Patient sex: M
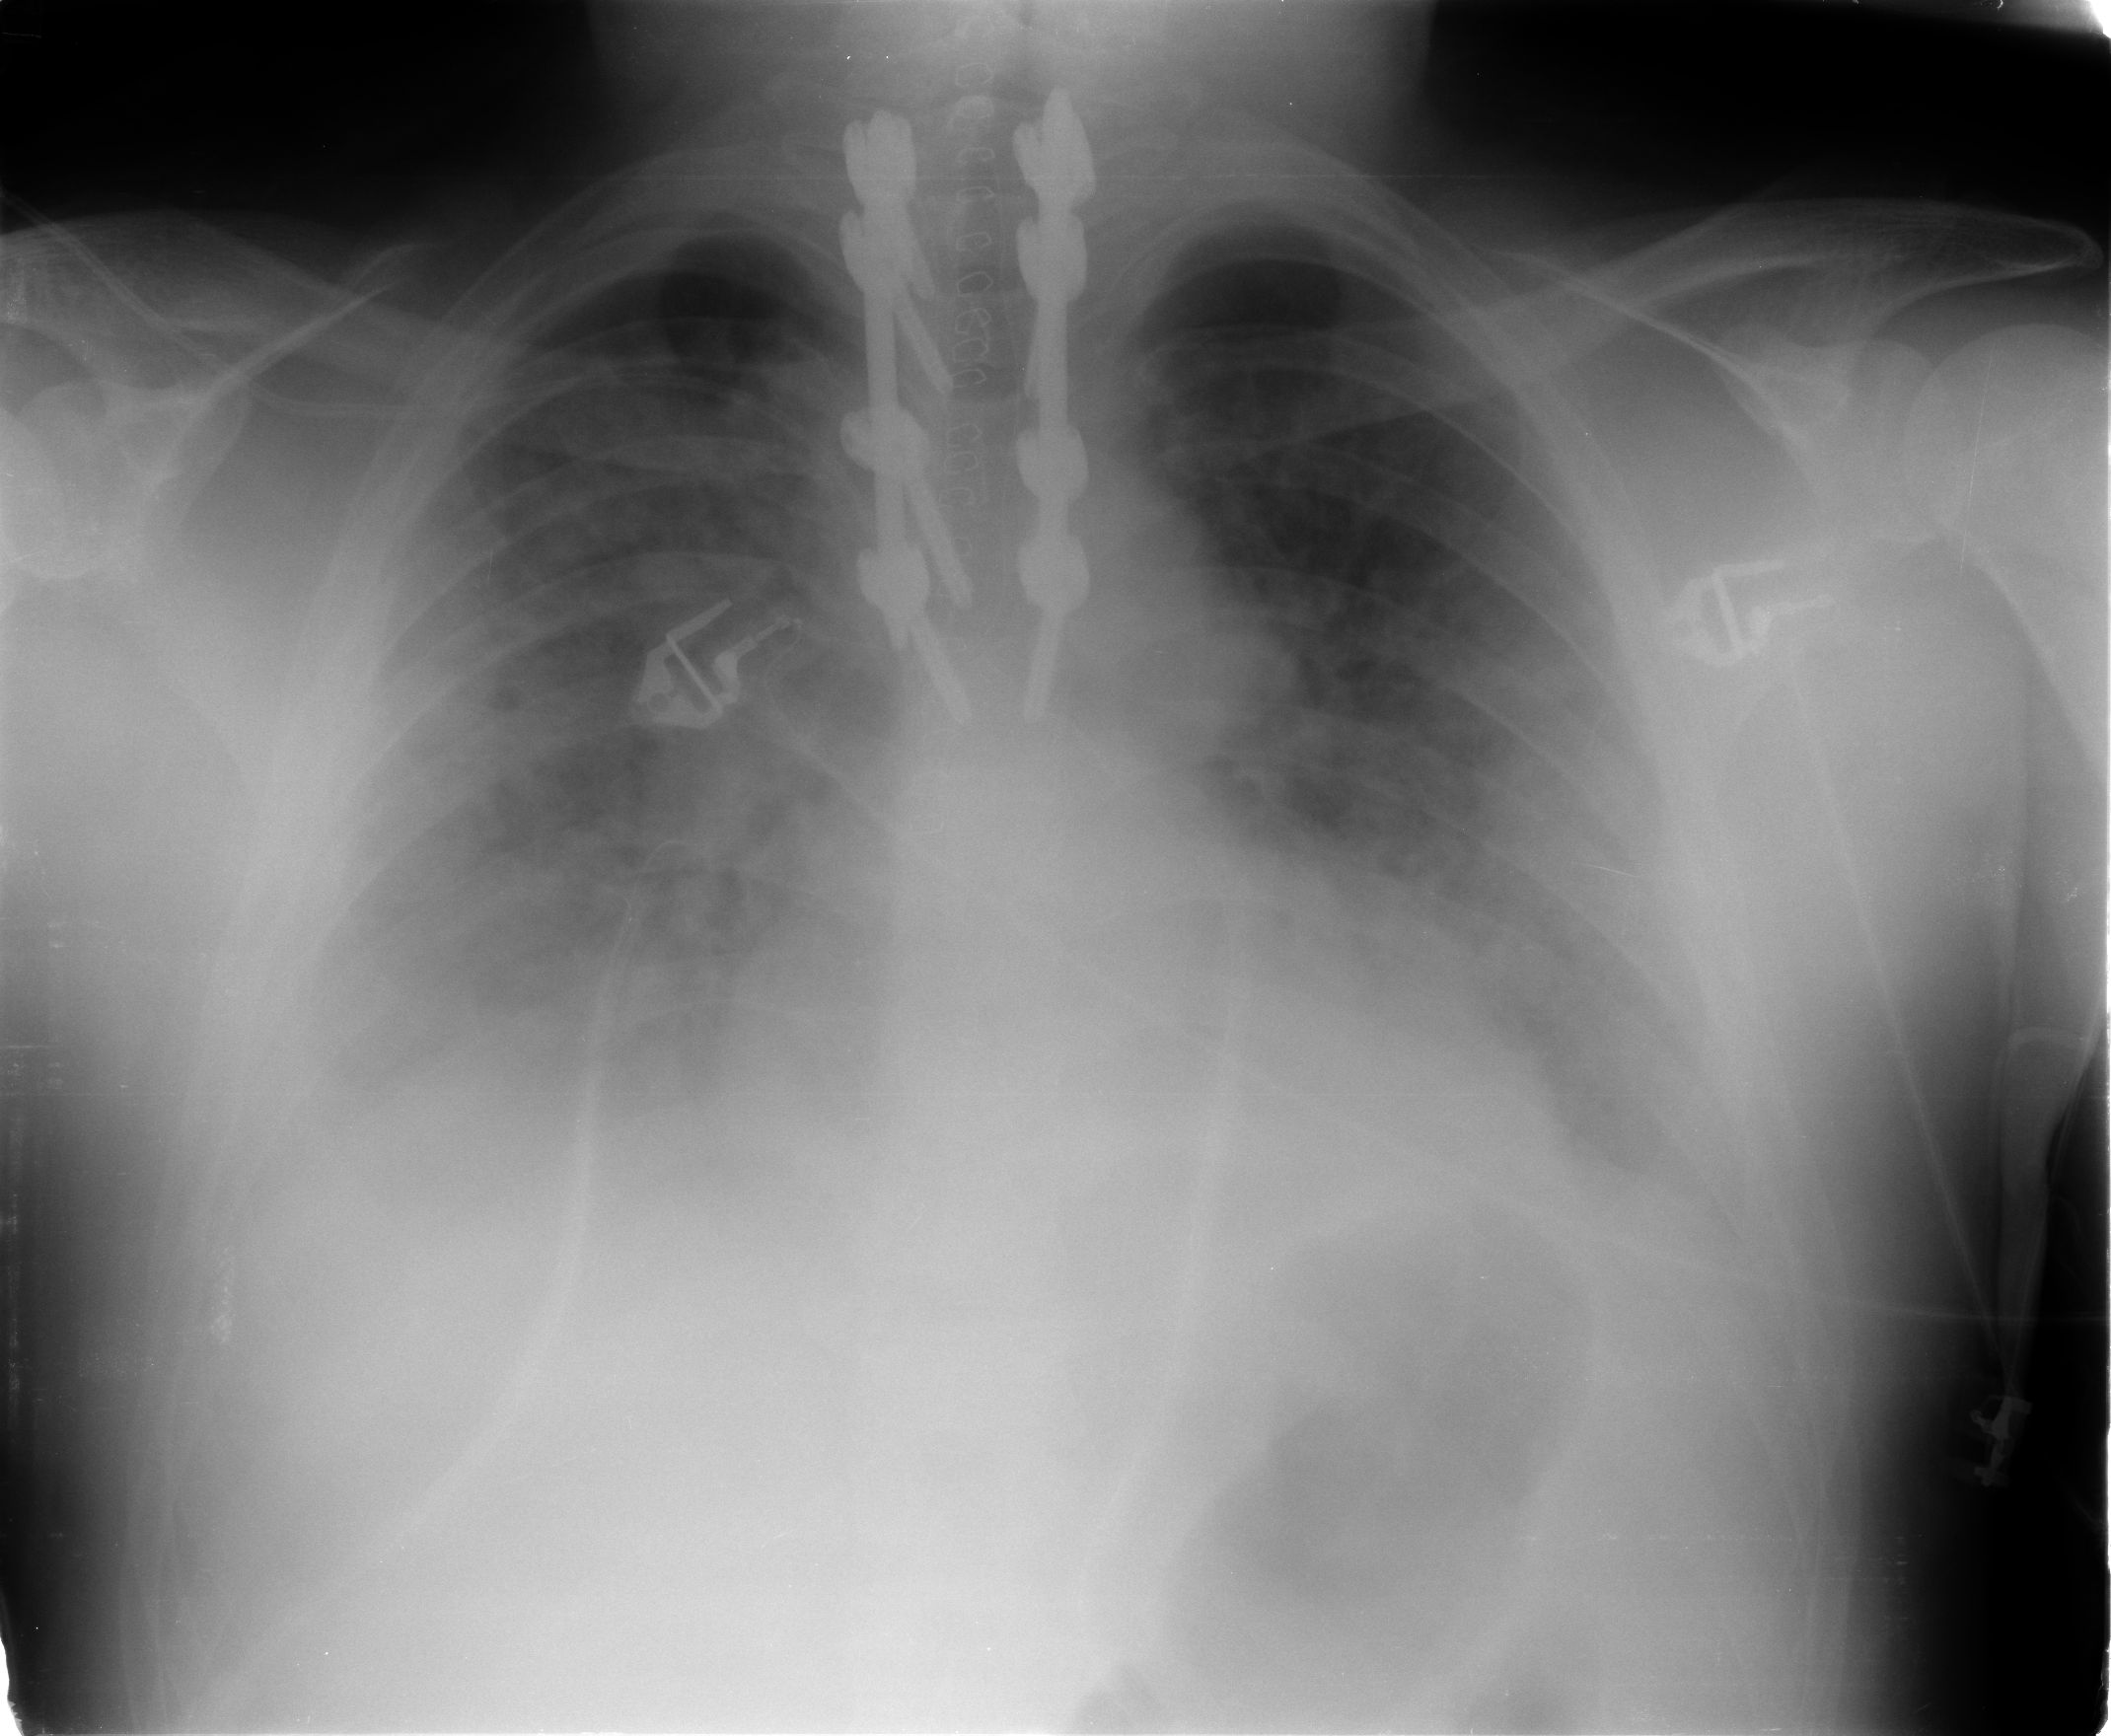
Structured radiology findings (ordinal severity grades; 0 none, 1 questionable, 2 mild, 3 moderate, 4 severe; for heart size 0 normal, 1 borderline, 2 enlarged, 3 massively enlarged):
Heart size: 0
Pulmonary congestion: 2
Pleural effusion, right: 3
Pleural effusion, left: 2
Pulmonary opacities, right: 3
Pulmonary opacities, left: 3
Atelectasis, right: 2
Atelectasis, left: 2